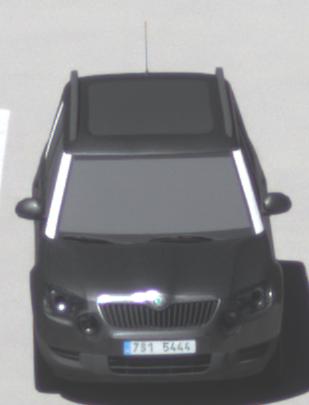
Make: Skoda
Model: Yeti 1.2 TSI
Detailed model: Yeti
Model produced from: 2009/11
Model produced until: 2011/10
Doors: 5
Color: gray
Road condition: dry road
Daytime: midday
Contrast: high contrast